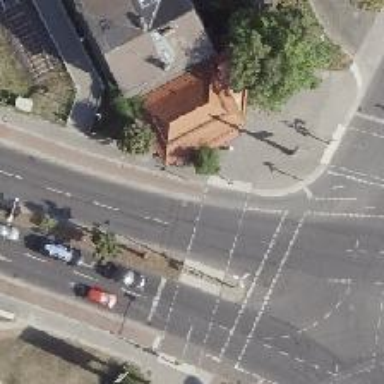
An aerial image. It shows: Secondary road with asphalt surface and cycle track on the right side.